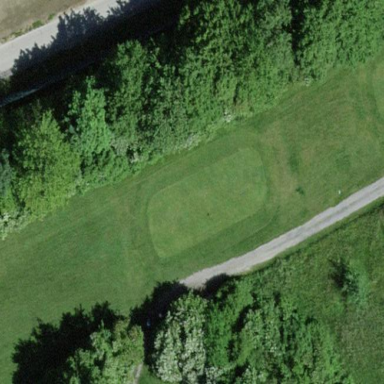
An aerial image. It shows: Grass area designated as golf tee.